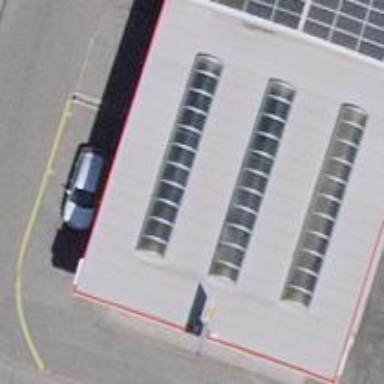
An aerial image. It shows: Shop that sells tires.